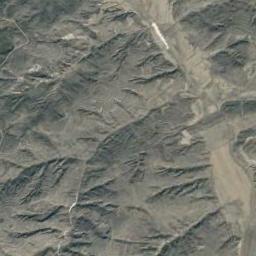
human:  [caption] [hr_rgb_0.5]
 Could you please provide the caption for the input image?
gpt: The mountain is covered with brown mud .

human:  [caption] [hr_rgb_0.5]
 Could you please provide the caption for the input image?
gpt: The folded mountain consists of some ridges and valleys and its rocks are yellow .

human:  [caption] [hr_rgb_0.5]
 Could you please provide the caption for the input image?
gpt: The mountain is full of black soil .

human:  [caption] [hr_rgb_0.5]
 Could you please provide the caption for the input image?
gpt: There are lots of roads in the mountains .

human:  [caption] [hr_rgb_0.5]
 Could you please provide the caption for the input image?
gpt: There are some ridges on the brown mountain .